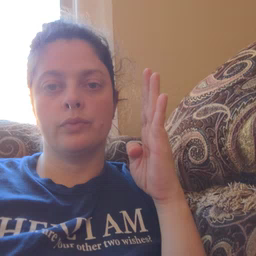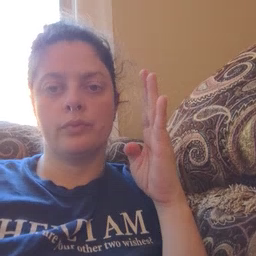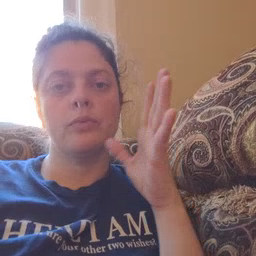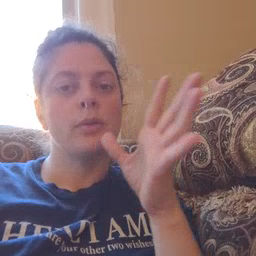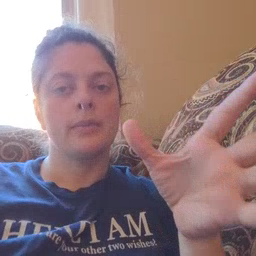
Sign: grandma